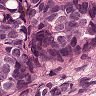
Metastatic tissue present: yes